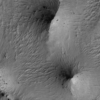
Label: not_dusty